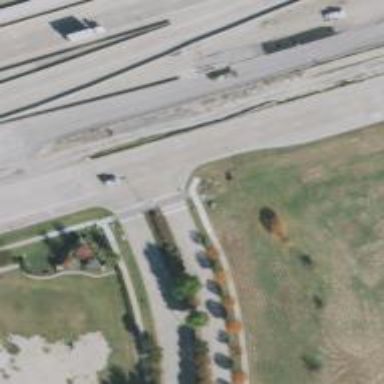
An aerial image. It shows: Secondary road with frontage road.